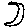
Label: moon